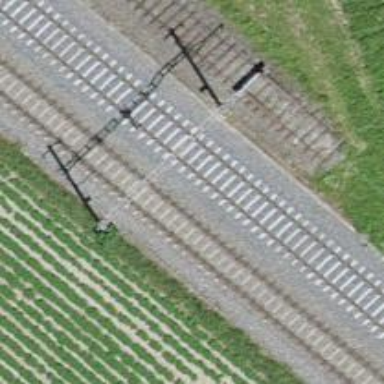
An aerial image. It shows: Single-track electrified railway with contact line.